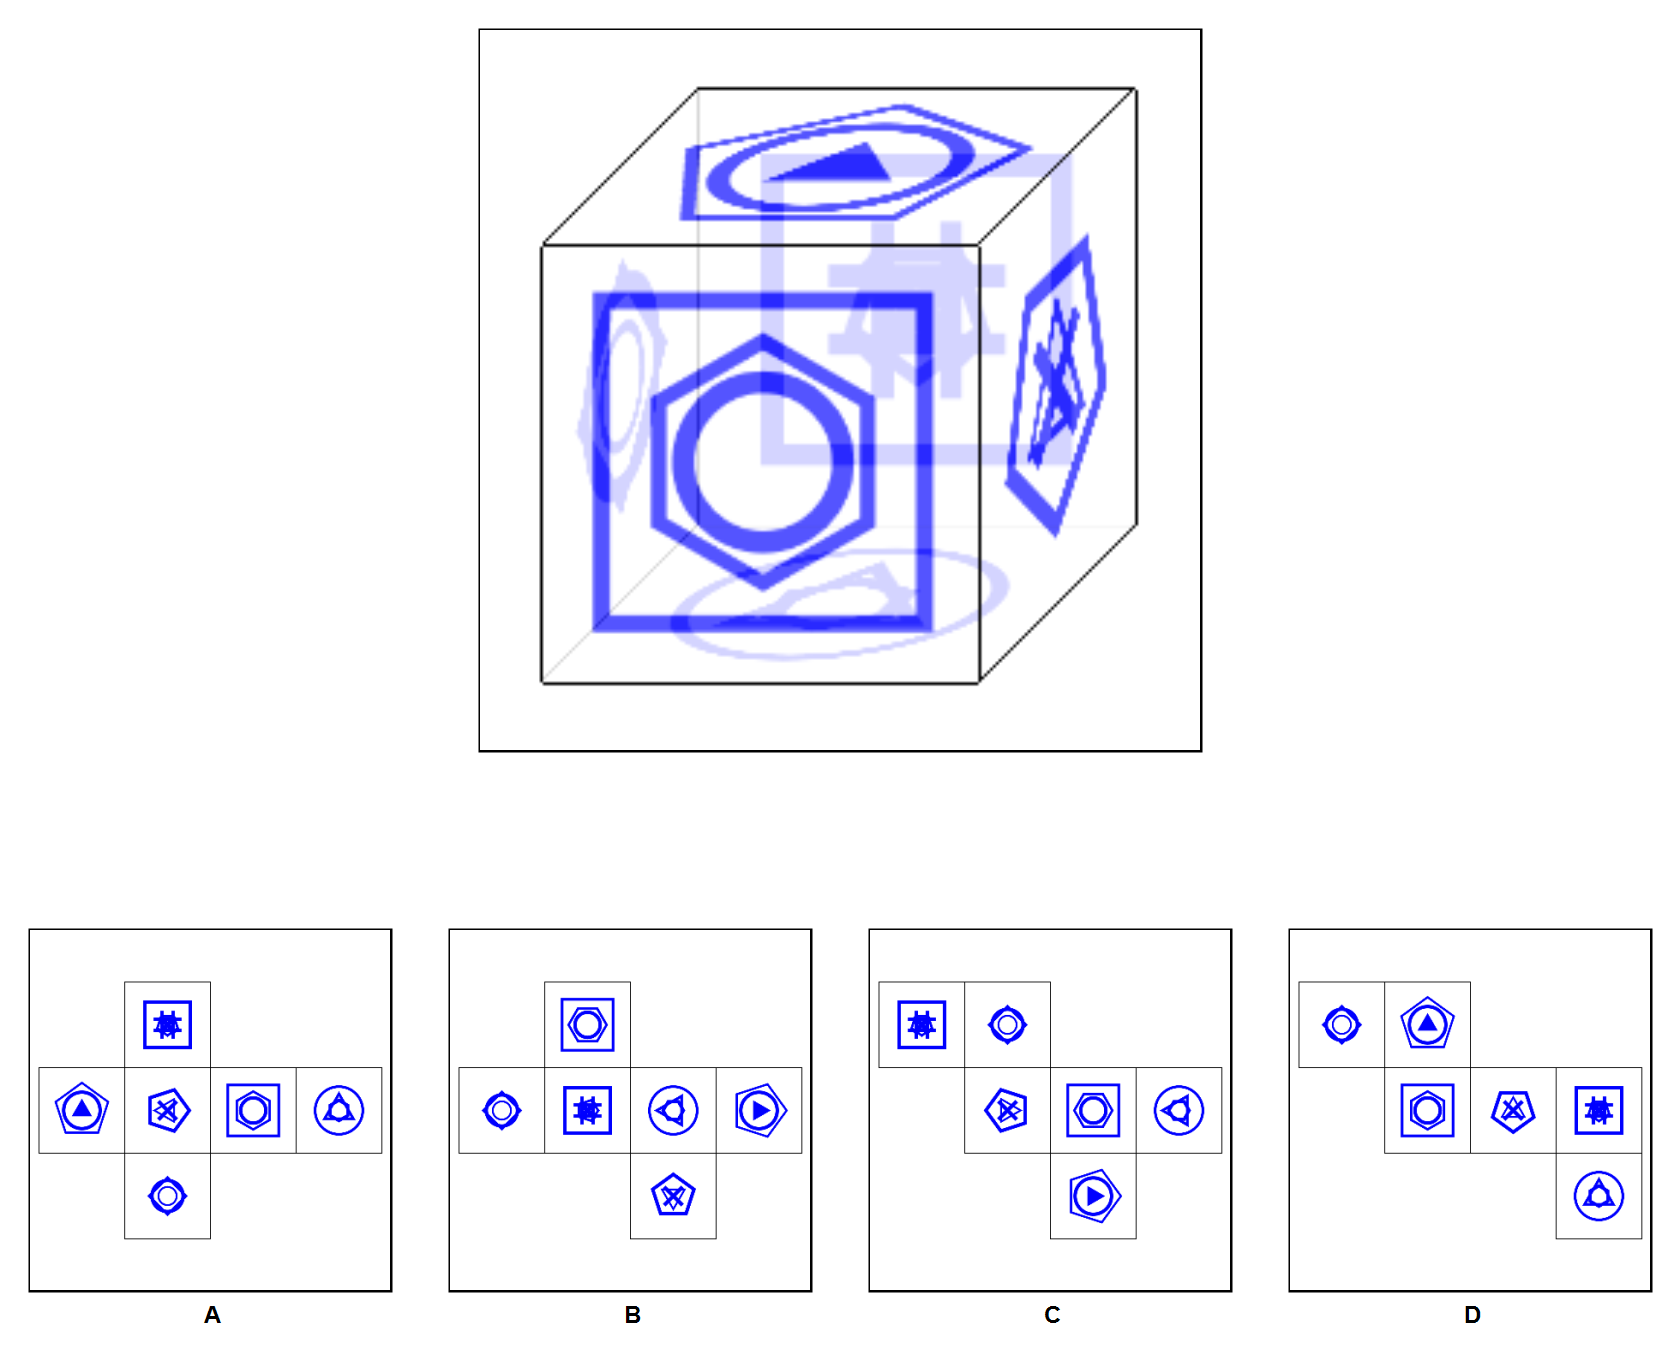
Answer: D